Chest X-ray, PA view. Patient: 79 years old, sex M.
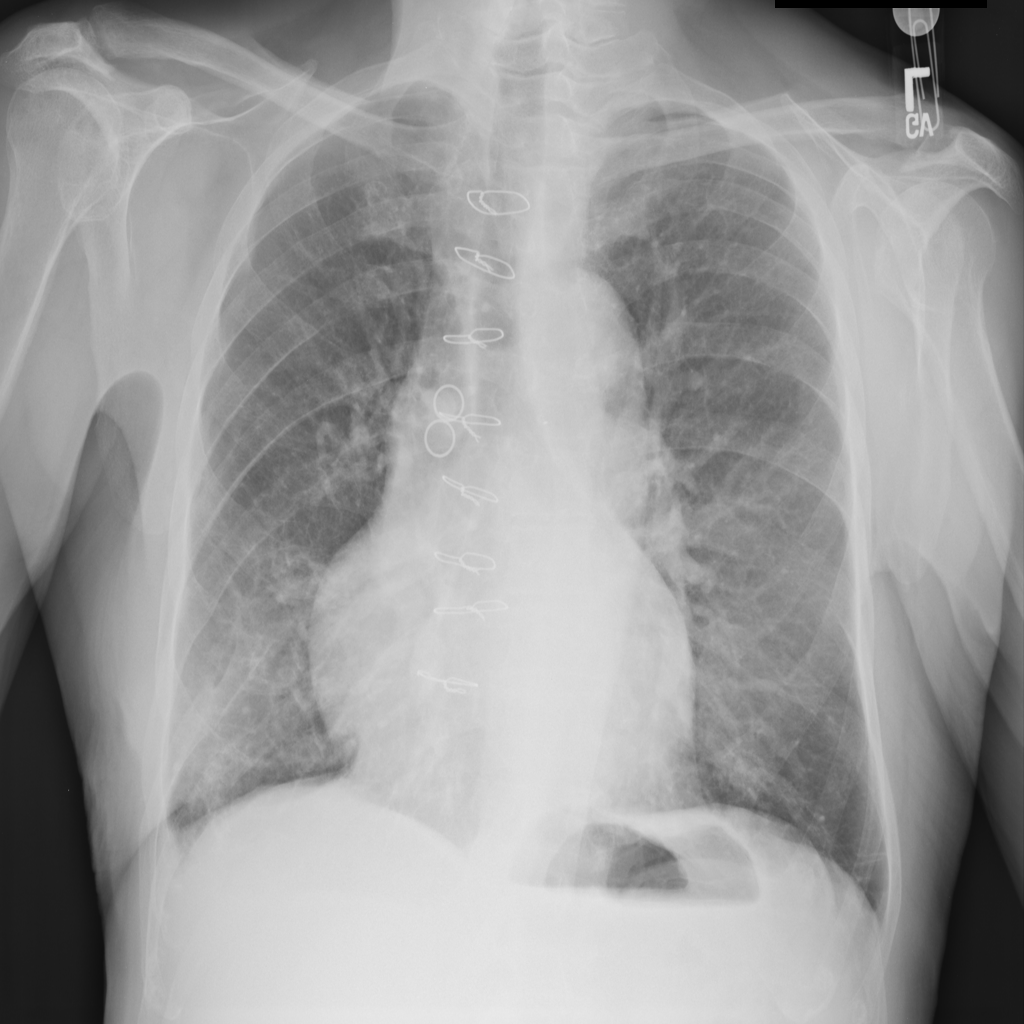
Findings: Cardiomegaly, Infiltration